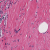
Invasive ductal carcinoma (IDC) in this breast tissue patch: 0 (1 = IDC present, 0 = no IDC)